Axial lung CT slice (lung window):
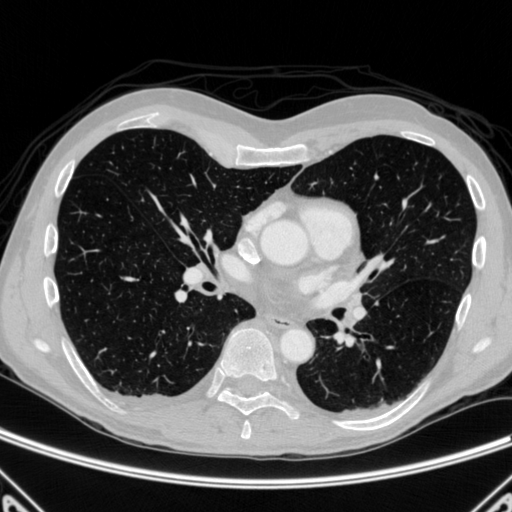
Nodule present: no